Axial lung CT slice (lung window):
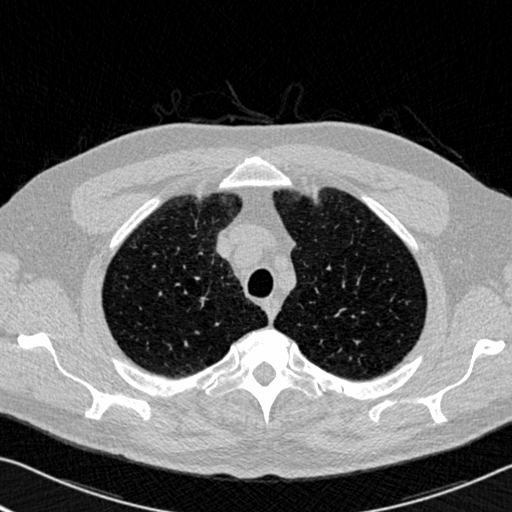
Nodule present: no